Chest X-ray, AP view. Patient: 49 years old, sex M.
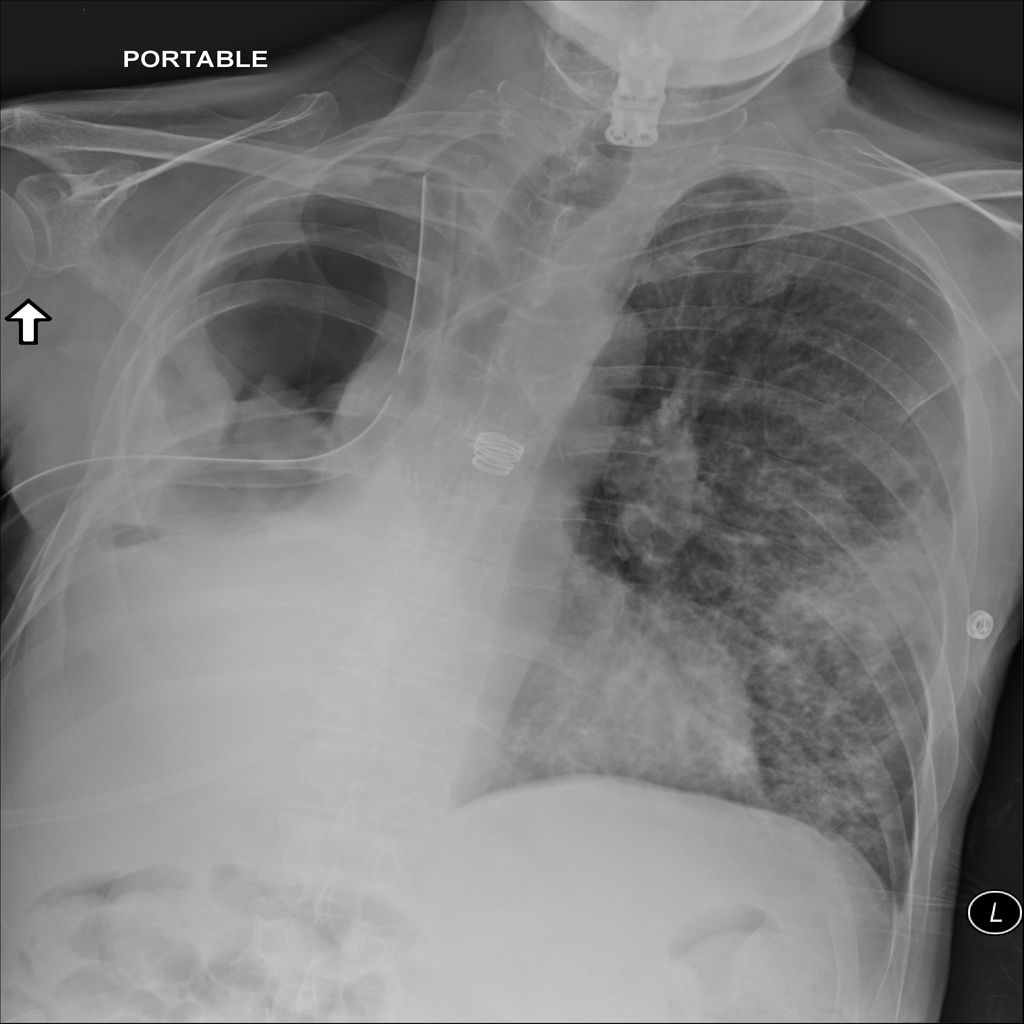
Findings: Consolidation